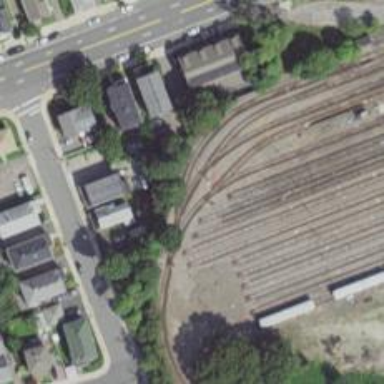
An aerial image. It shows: Yard area with electrified rail tracks.